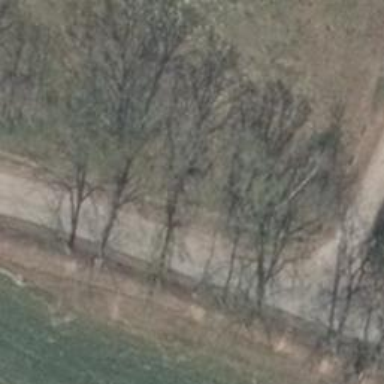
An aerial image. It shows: Residential road with gravel surface.